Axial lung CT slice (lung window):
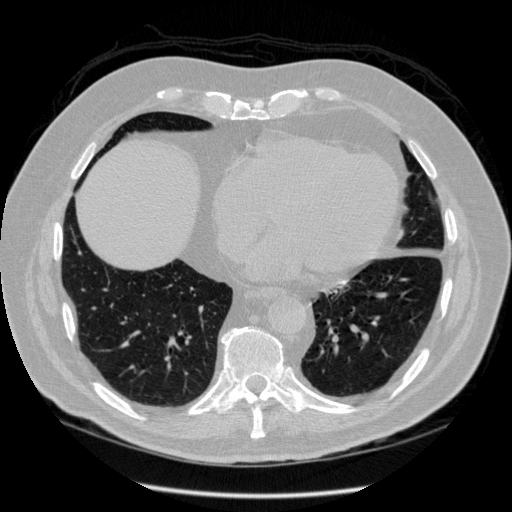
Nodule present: no